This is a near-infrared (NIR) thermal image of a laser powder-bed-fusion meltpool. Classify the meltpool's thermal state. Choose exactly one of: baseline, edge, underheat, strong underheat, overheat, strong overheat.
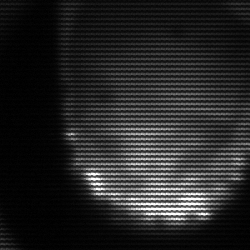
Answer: edge